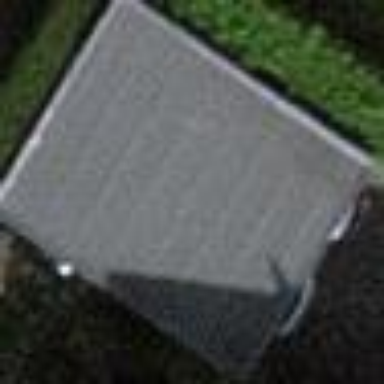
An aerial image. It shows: View of roof of building.